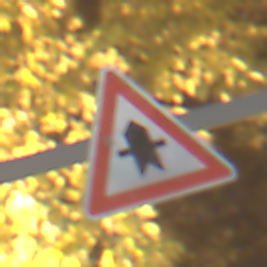
Verkehrszeichen: Vorfahrt
Umgebung: Outdoor, Urban
Tageszeit: Night
Wetter: PartlyCloudy
Licht: Artificial
Jahreszeit: NotSpecified
Kontrast: HighContrast